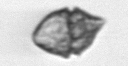
Label: Kryptoperidinium_triquetrum